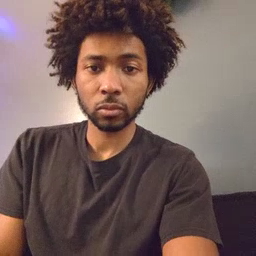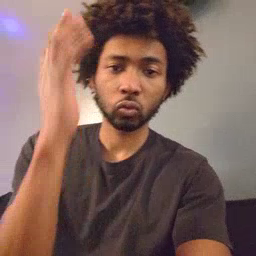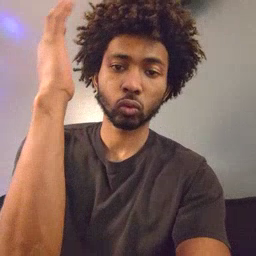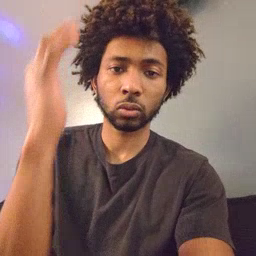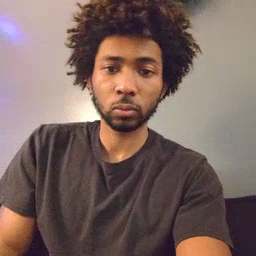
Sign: tree